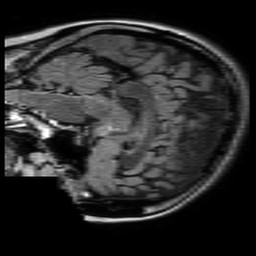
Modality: FLAIR
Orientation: sagittal
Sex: female
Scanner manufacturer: philips
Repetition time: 11 s
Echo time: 0.125 s